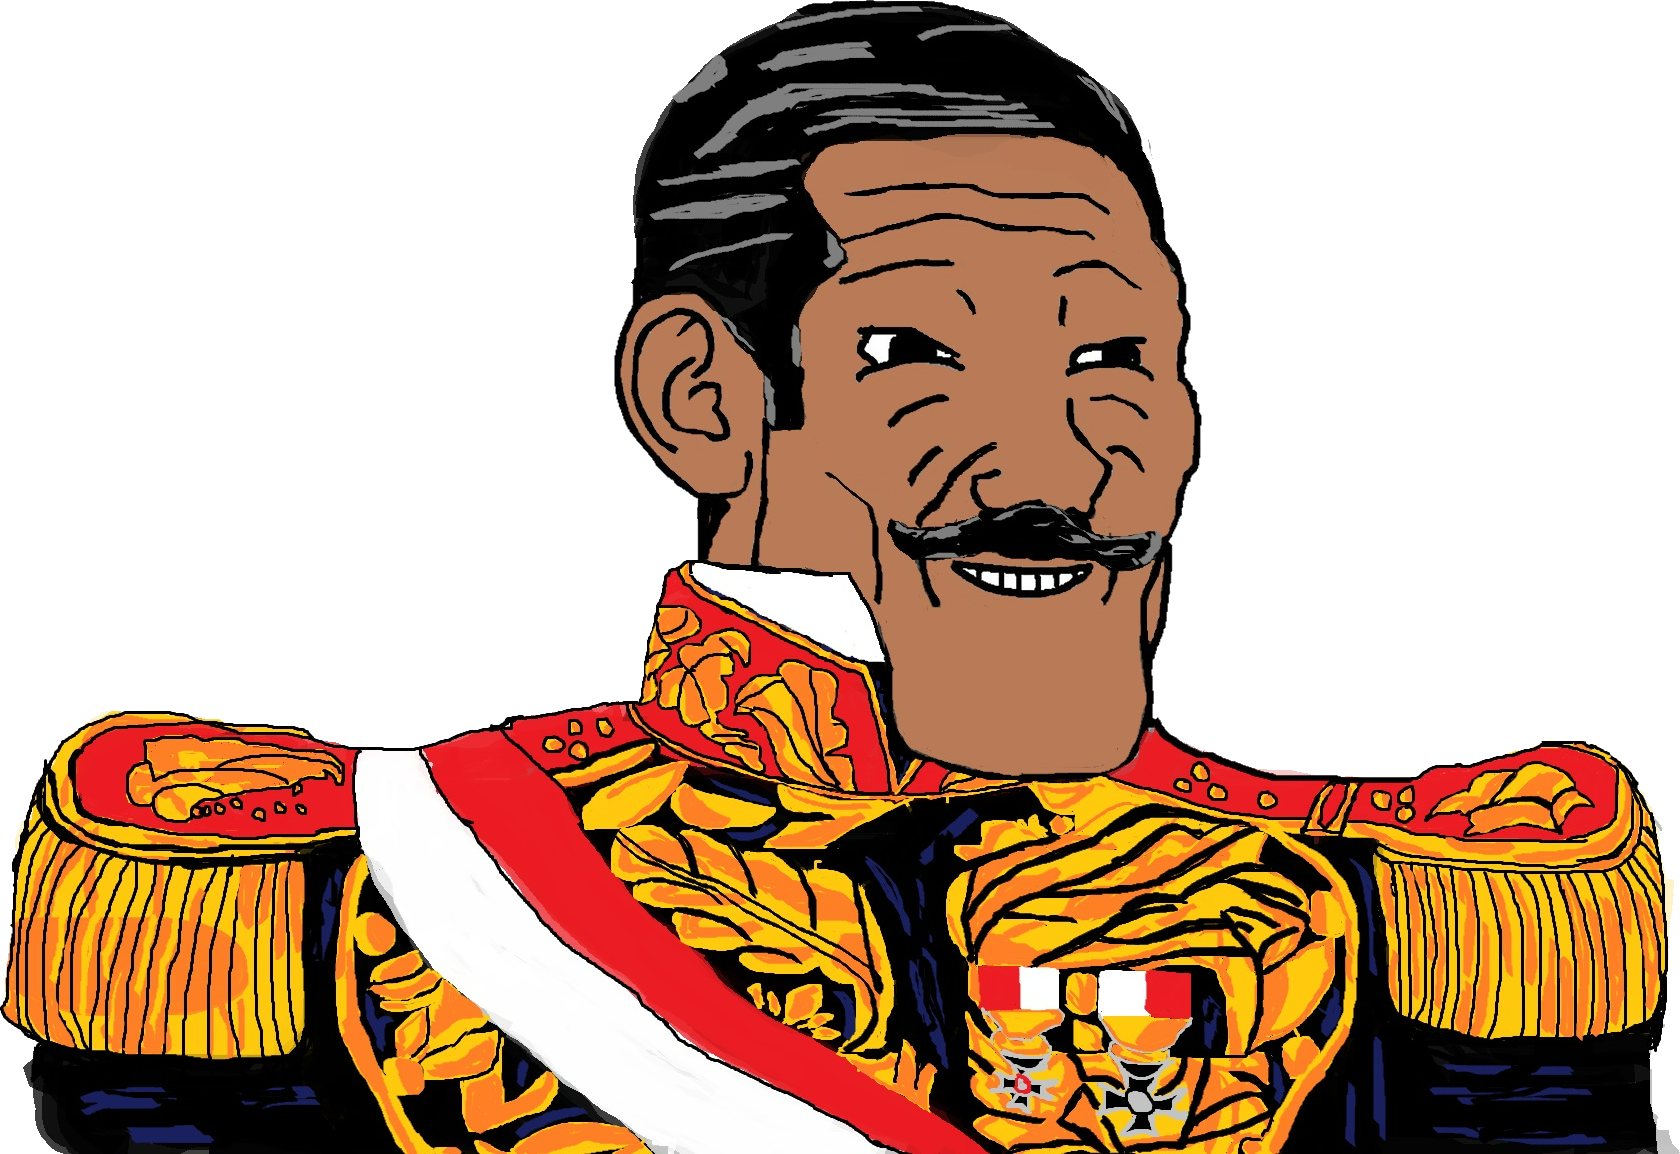
Label: 5_Grey_Chad